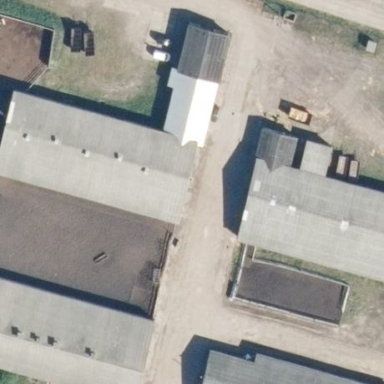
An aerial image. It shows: Farm auxiliary building.